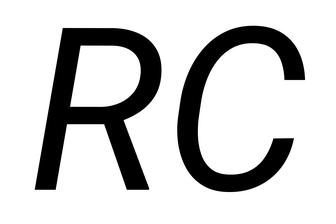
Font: Roboto-Italic_Italic